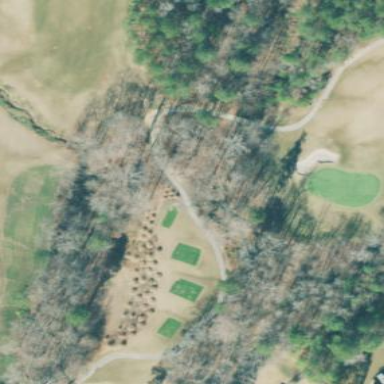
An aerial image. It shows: Area with grass used as rough in golf course.